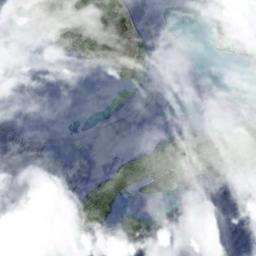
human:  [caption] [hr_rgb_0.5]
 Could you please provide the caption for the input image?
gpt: The white cloud is above blue sea and green island .

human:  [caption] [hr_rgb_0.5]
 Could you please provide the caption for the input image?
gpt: Large fluffy white clouds on green land and blue sea .

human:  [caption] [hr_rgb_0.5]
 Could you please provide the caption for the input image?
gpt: There are white clouds over  some sea islands .

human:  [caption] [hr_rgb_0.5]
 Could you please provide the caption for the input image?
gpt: A thin cloud of thin clouds floated in the air .

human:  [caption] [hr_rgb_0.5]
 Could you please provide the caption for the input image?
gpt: The stratus clouds are located above the sea and the island covered by dense vegetation .